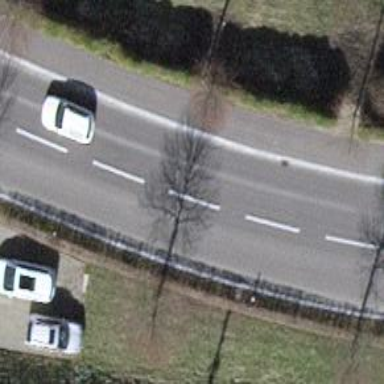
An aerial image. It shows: Primary road with asphalt surface.